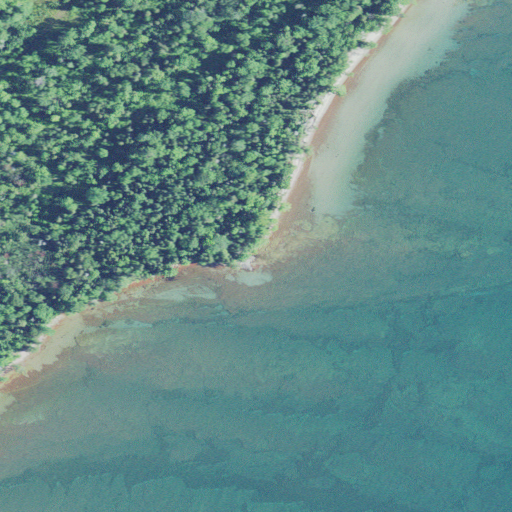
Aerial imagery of cape in Michigan named Black Rock Point containing open water, mixed forest, evergreen forest, barren land, herbaceous wetlands, and woody wetlands